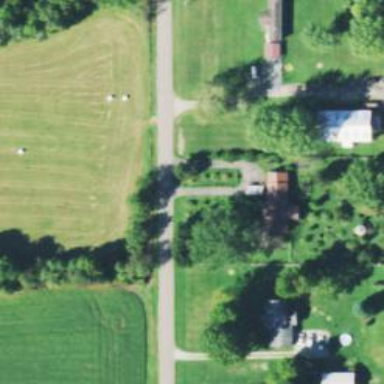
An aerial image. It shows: Driveway.